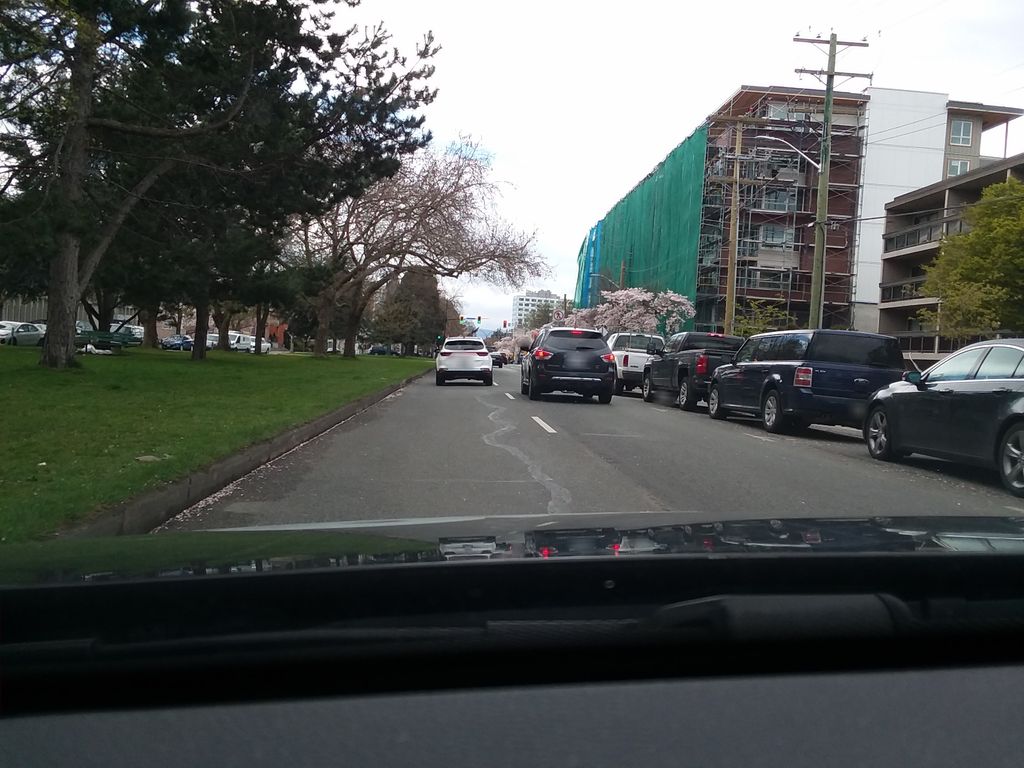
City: victoria